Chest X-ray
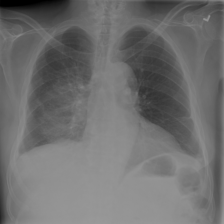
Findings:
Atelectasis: positive
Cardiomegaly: negative
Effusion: positive
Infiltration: positive
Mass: negative
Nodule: negative
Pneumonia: negative
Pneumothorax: negative
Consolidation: negative
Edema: negative
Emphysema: negative
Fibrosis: negative
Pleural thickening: negative
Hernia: negative